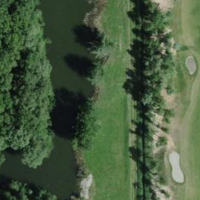
EUNIS habitat code: 53
Species observed at this site:
Ischnura elegans